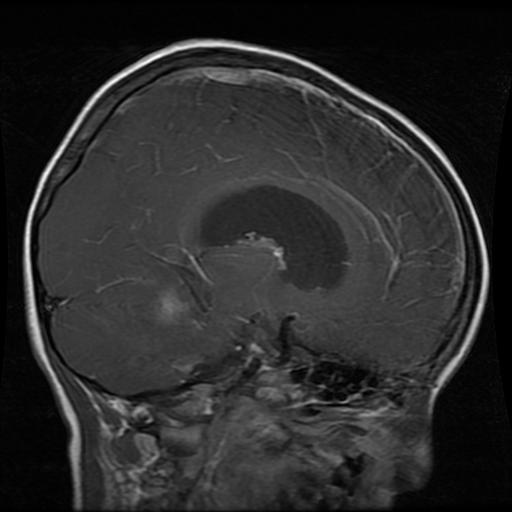
Label: glioma